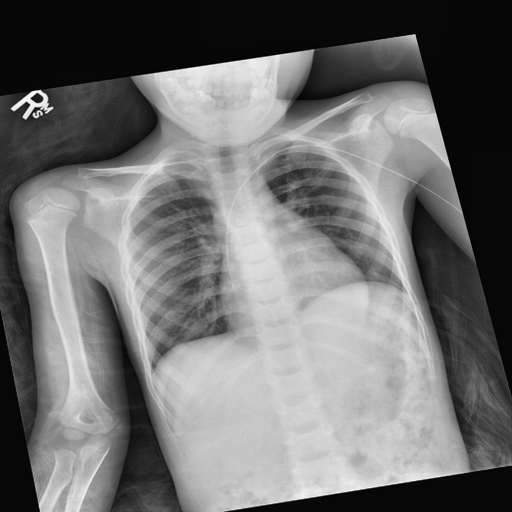
Finding: NORMAL